Question: Count the number of objects in the diagram.
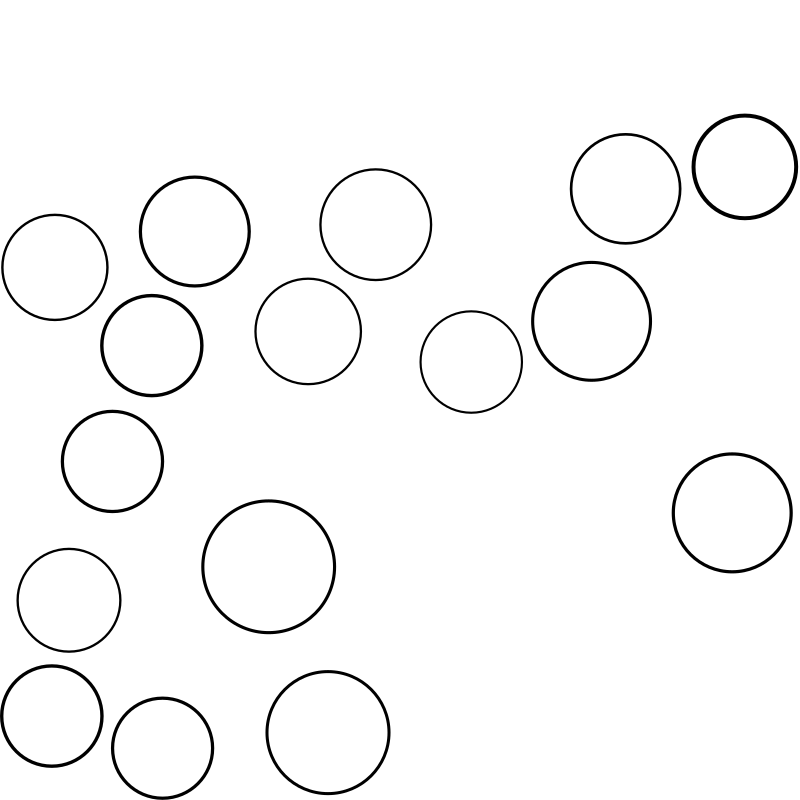
Answer: 16